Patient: sex M, age 48
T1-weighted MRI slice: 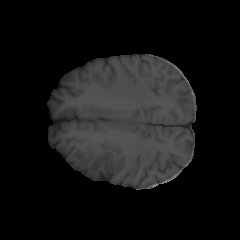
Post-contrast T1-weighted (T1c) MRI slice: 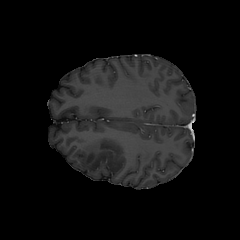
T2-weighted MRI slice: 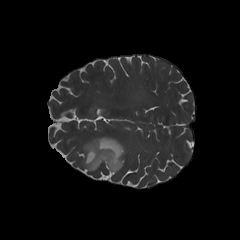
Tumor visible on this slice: yes
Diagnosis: Astrocytoma, IDH-mutant
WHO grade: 3